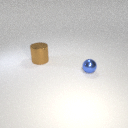
small blue metal sphere to the right of large brown metal cylinder